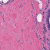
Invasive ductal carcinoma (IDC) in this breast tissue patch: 0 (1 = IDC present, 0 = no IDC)